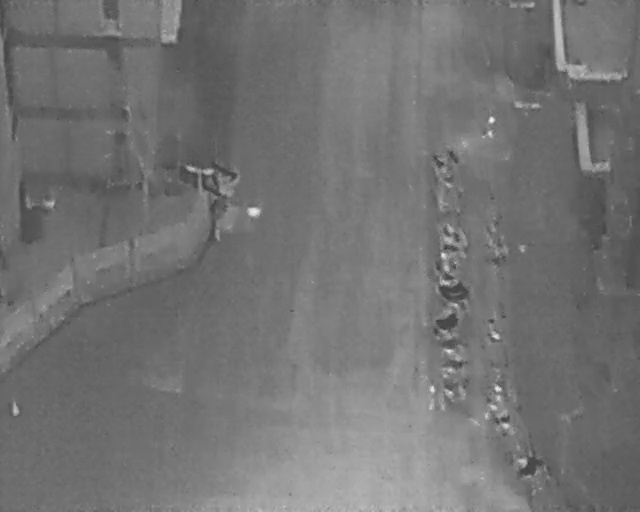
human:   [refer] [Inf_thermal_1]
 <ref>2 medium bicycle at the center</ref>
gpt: <box>[[68, 27, 70, 33, 166], [68, 60, 71, 65, 169]]</box>

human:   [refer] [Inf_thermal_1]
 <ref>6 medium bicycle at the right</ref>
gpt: <box>[[70, 42, 72, 49, 33], [69, 45, 72, 51, 19], [68, 53, 72, 59, 16], [68, 64, 72, 70, 169], [75, 63, 78, 67, 5], [76, 47, 80, 50, 2]]</box>

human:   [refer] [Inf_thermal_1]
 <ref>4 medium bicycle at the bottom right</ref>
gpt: <box>[[69, 68, 72, 74, 169], [69, 73, 72, 79, 169], [80, 87, 84, 94, 146], [77, 81, 80, 84, 5]]</box>

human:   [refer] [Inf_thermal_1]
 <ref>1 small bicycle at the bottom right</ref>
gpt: <box>[[76, 74, 78, 77, 5]]</box>